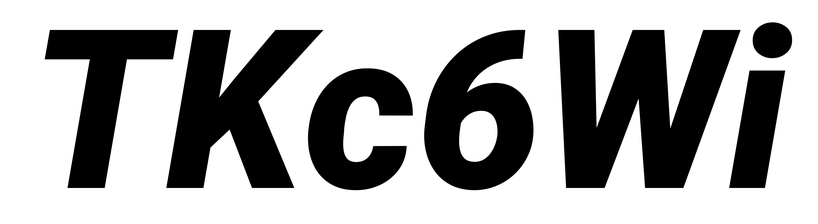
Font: Roboto-Italic_Black_Italic